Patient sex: F
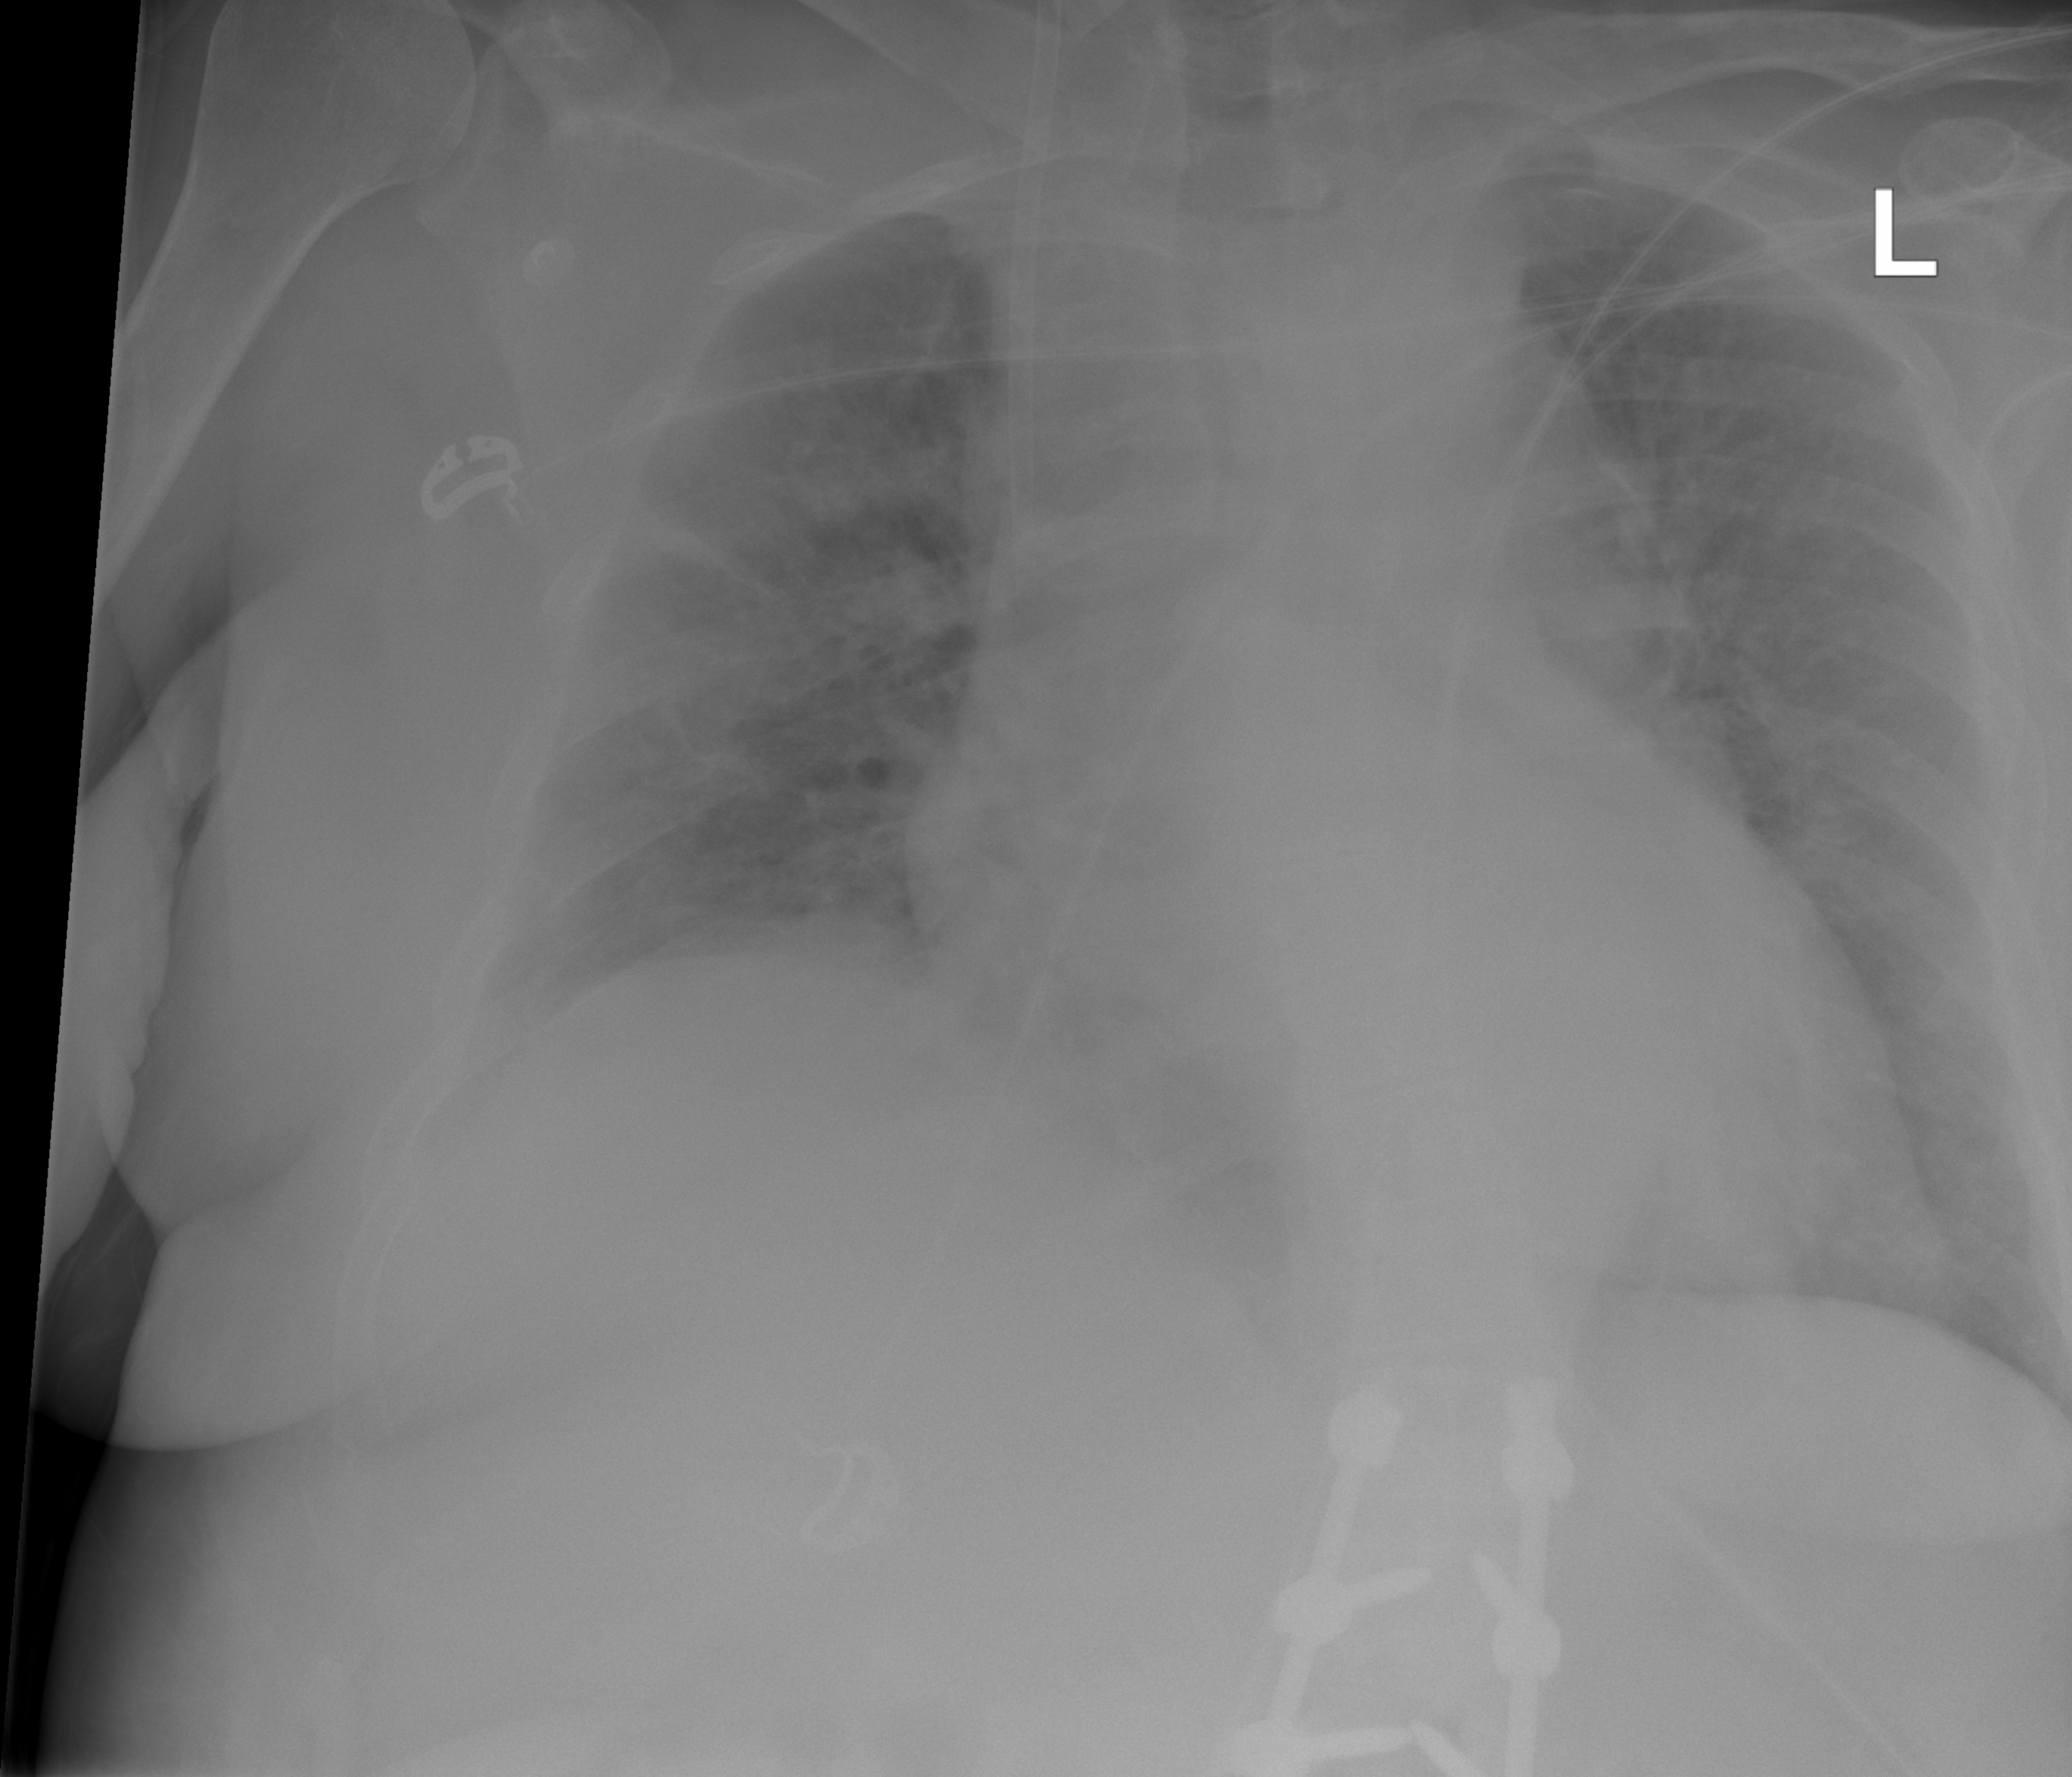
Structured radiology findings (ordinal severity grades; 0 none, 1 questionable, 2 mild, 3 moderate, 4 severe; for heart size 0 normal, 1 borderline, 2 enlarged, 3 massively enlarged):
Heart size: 2
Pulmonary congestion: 2
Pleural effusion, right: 1
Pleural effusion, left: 0
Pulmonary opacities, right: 1
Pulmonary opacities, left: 1
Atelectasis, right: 1
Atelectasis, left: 0